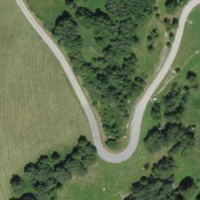
EUNIS habitat code: 44
Species observed at this site:
Aphantopus hyperantus